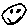
Label: smiley face